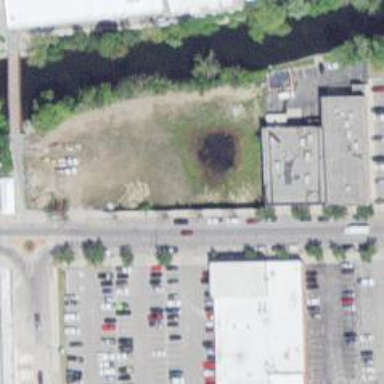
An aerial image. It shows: Brownfield site.